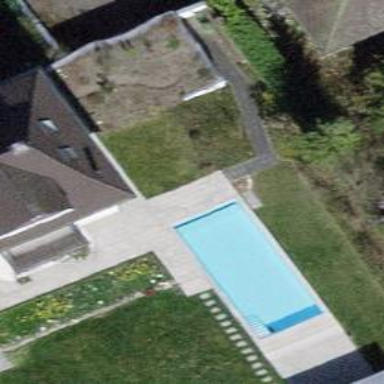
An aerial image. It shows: Swimming pool located in leisure land.